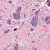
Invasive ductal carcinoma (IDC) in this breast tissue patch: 1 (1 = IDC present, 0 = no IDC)